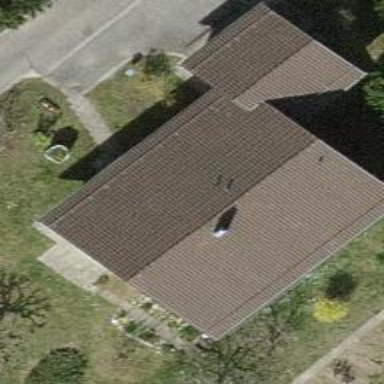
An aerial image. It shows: Simple house.